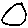
Label: circle